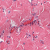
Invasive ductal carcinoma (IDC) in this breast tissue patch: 0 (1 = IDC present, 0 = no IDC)